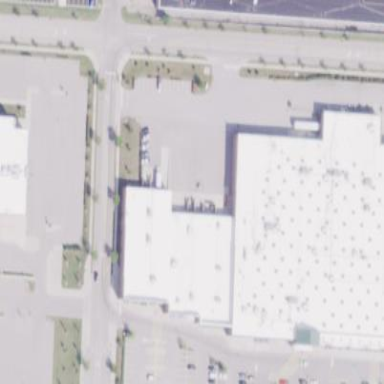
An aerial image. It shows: Retail building.